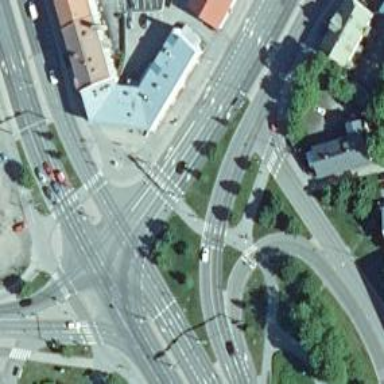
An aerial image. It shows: Asphalt footway with crossing.